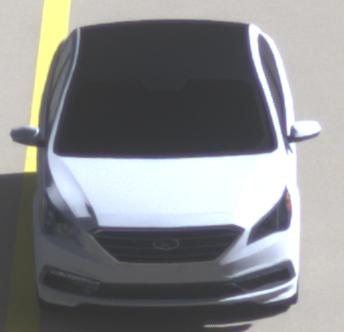
Make: Hyundai
Model: Sonata
Detailed model: Gen. 7
Model produced from: 2015
Model produced until: 2017
Doors: 4
Color: white
Road condition: dry road
Daytime: morning or afternoon
Contrast: medium contrast